Question: I have an image that I've gotten to rotate in an endless circle.
However, I'd like to know if it is possible to show only a section of the image. For example:

Below is the code I have to make the image rotate.
'''
.vinyl {
height:2072px;
width:2072px;
display:block;
position:absolute;
top: -1150px;
left: -200px;
background:url('http://level42.ca/mike-vinyl/img/Record.png') right no-repeat;
-webkit-animation: spin 2s infinite linear;
-moz-animation: spin 2s infinite linear;
-o-animation: spin 2s infinite linear;
-ms-animation: spin 2s infinite linear;
}
@-webkit-keyframes spin {
0% {
-webkit-transform: rotate(0deg);
}
100% {
-webkit-transform: rotate(360deg);
}
}
@-moz-keyframes spin {
0% {
-moz-transform: rotate(0deg);
}
100% {
-moz-transform: rotate(360deg);
}
}
@-o-keyframes spin {
0% {
-o-transform: rotate(0deg);
}
100% {
-o-transform: rotate(360deg);
}
}
@-ms-keyframes spin {
0% {
-ms-transform: rotate(0deg);
}
100% {
-ms-transform: rotate(360deg);
}
}
'''
This is going on a wordpress theme and is ideally going to fill the header background. (Approx 1500x300 px)
I've got the image in the header, but it is on top of all other objects, and covers have the webpage.
Hope this makes sense.
*Note, this is just a prototype/idea that I have, not sure if it will be practical or completely implemented at all.
---
[Edit 1]
Following the suggestion below, I was able to achieve exactly what I was looking for, however. The site-sponsorship class that I have is stuck in the background. How can I force it on top?
'''
<header id="masthead" class="site-header" role="banner">
<div class="vinyl-wrapper">
<div class="vinyl-background">
</div>
<h2 class="site-sponsorship">
<div>
<span style="">Presented by: </span>
<a href="http://shop.sunriserecords.com/"><img src="http://level42.ca/mike-vinyl/img/sunriselogo3.png" style="width:200px;height:62px;vertical-align:bottom"></a>
</div>
</h2>
</a>
<div id="navbar" class="navbar">
<nav id="site-navigation" class="navigation main-navigation" role="navigation">
<h3 class="menu-toggle"><?php _e( 'Menu', 'twentythirteen' ); ?></h3>
<a class="screen-reader-text skip-link" href="#content" title="<?php esc_attr_e( 'Skip to content', 'twentythirteen' ); ?>"><?php _e( 'Skip to content', 'twentythirteen' ); ?></a>
<?php wp_nav_menu( array( 'theme_location' => 'primary', 'menu_class' => 'nav-menu' ) ); ?>
<?php get_search_form(); ?>
</nav><!-- #site-navigation -->
</div><!-- #navbar -->
</header><!-- #masthead -->
'''
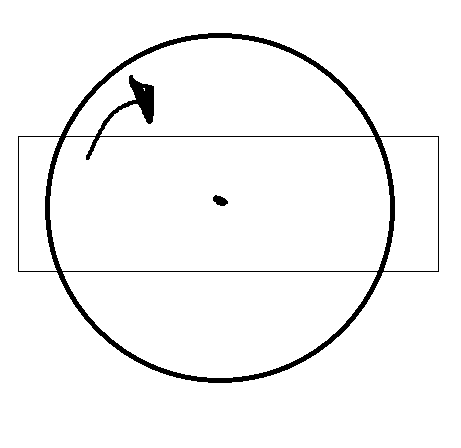
Answer: Certainly possible, you could wrap the rotating image inside of a container element with relative positioning and hidden overflow. For example, with a container '.header':
'''
.header{
width:100%;
height:200px;
/* These are the important styles */
position:relative;
overflow:hidden;
}
'''
Here's a <URL> demonstrating the implemented code, using the same CSS that you provide. Hope this helps! Let me know if you have any questions.
In your addition to your question, it doesn't look like you close '.vinyl-wrapper'. If this was intentional, then you could use z-index to get '.site-sponsorship' to appear on top:
'''
.site-sponsorship {
position:relative;
z-index:1;
}
'''
Otherwise (if '.site-sponsorship' is actually '.vinyl-wrapper'), the fix will need to be a bit different, and you could also absolutely position '.site-sponsorship' (still using z-index):
'''
.site-sponsorship {
position:absolute;
z-index:1;
top:0;
}
'''
Here's a <URL> showing the second fix.